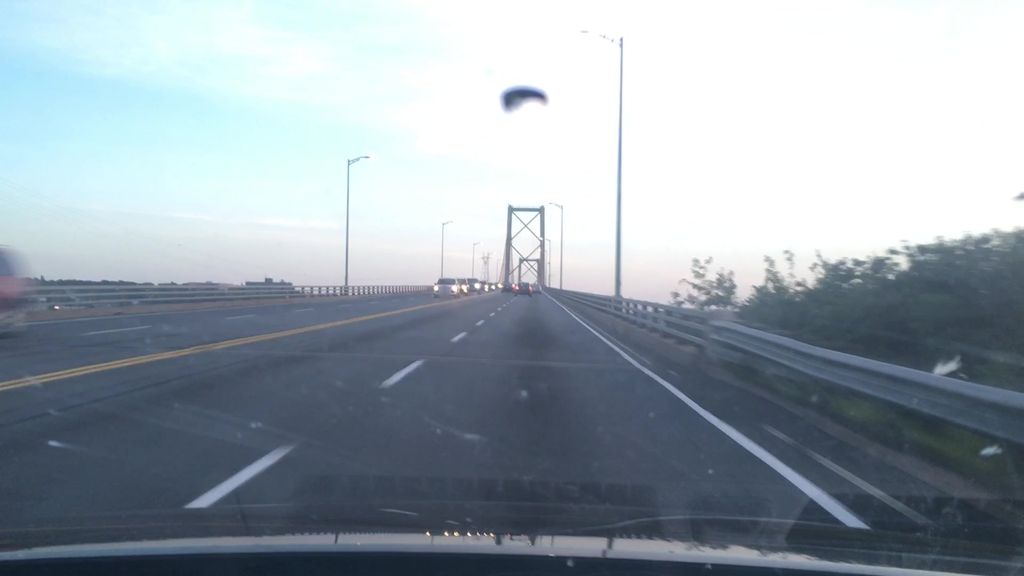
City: halifax